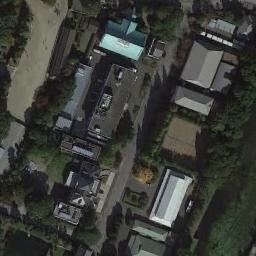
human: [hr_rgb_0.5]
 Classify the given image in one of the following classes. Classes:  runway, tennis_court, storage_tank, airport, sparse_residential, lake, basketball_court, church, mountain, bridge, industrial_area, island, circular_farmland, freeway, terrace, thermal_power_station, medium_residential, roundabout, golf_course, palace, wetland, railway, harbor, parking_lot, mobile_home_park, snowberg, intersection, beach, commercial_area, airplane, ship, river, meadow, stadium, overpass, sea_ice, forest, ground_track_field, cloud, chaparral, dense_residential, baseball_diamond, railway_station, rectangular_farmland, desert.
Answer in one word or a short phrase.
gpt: palace